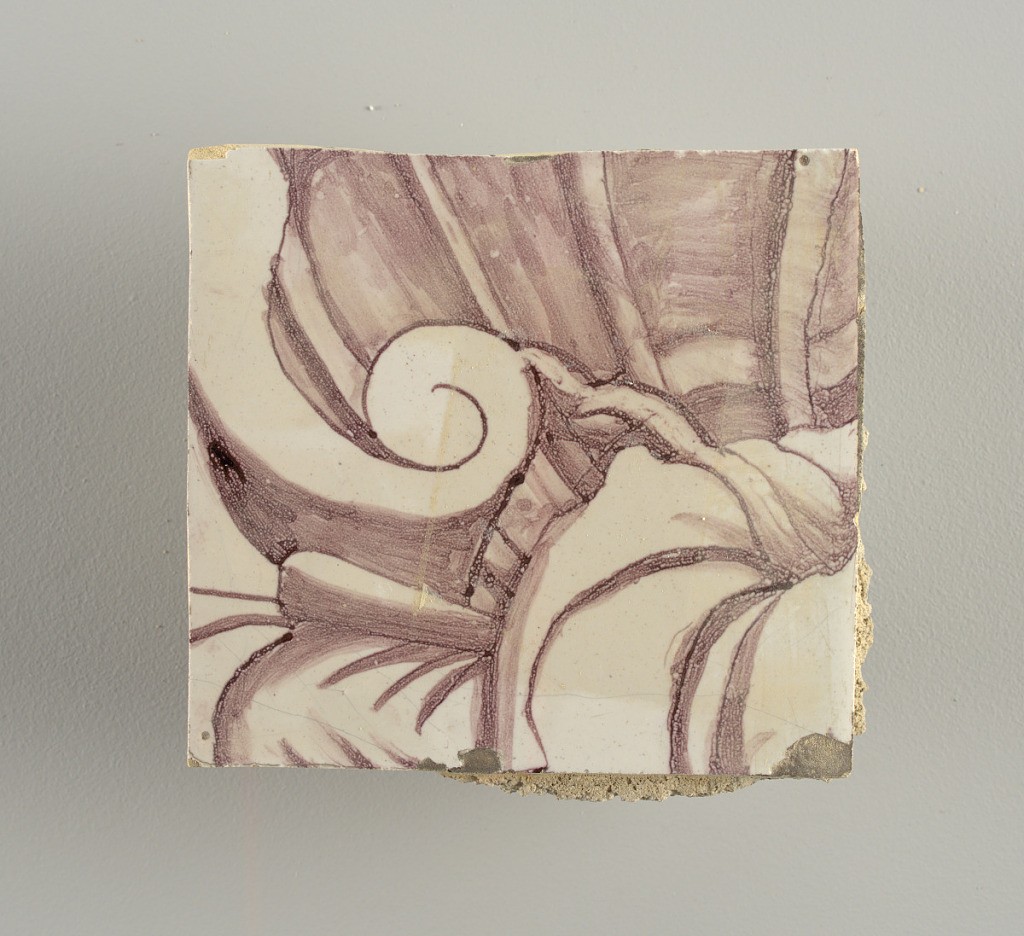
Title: Wall facing
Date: ca. 1725
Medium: Tin-glazed earthenware, underglaze
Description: Horizontal rectangle.  Thirty-seven tiles wide and twenty-one high with opening for door or window nineteen and one-half tiles high and twelve wide.  To left and right of opening, centered canopy above. Left, woman representing Hope, right, a sculputure urn.  Centered above opening, a mascaron.  Arabesque design of foliage.